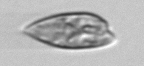
Label: Prorocentrum_dentatum